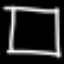
Label: square